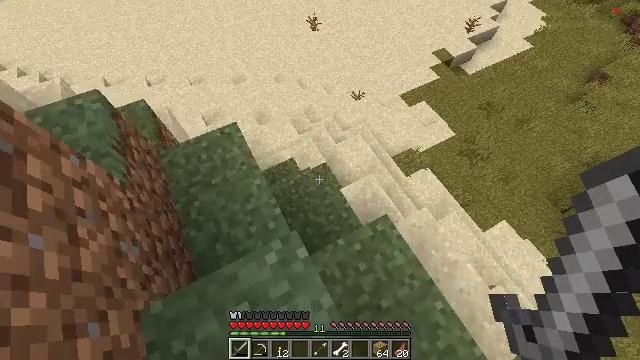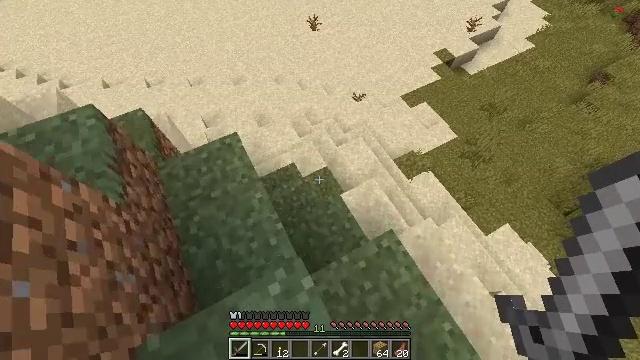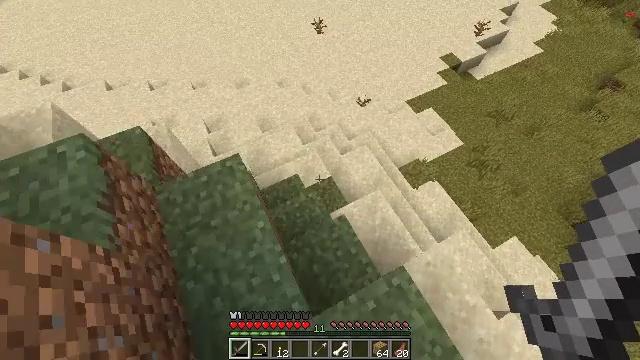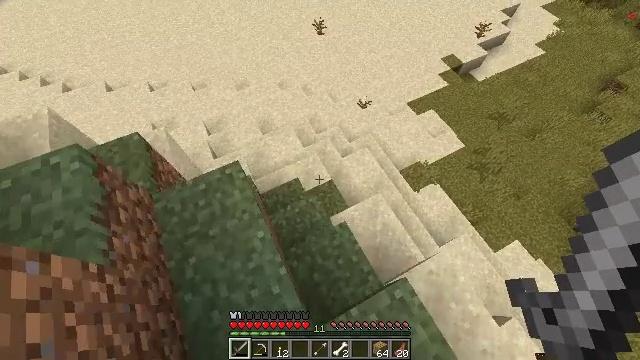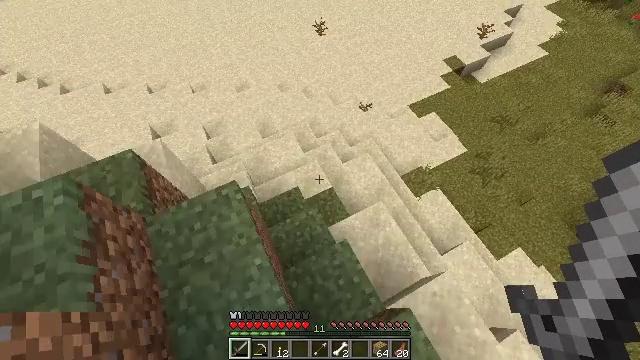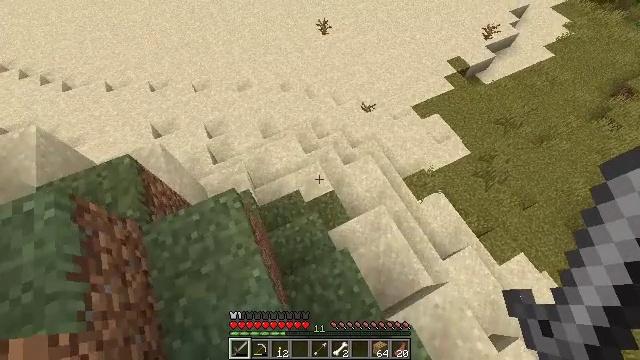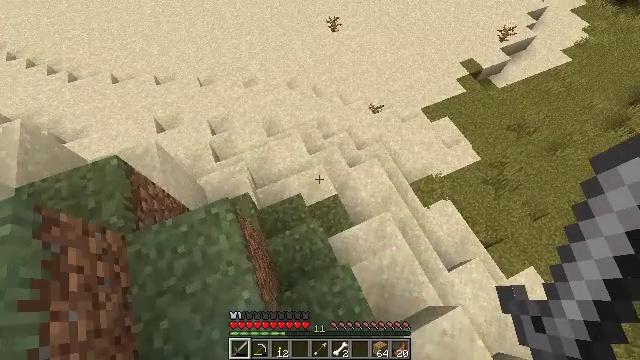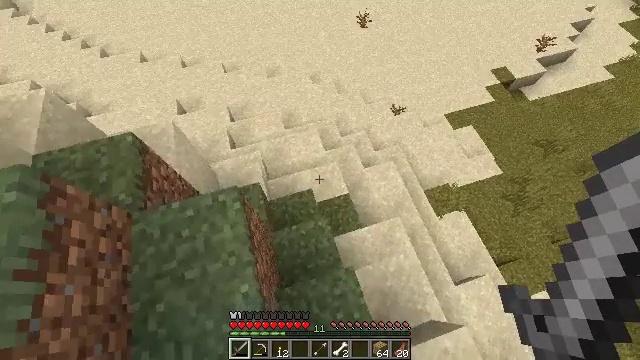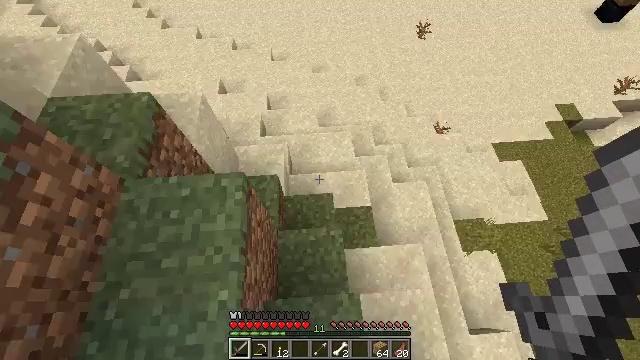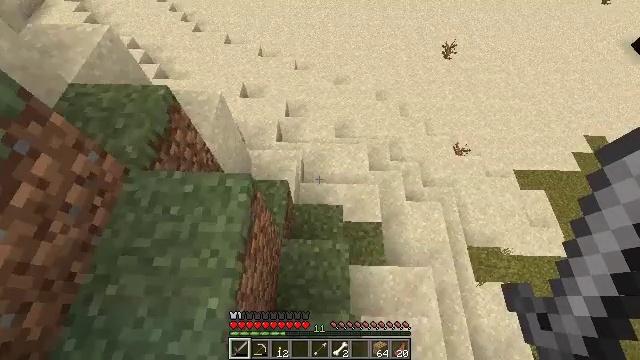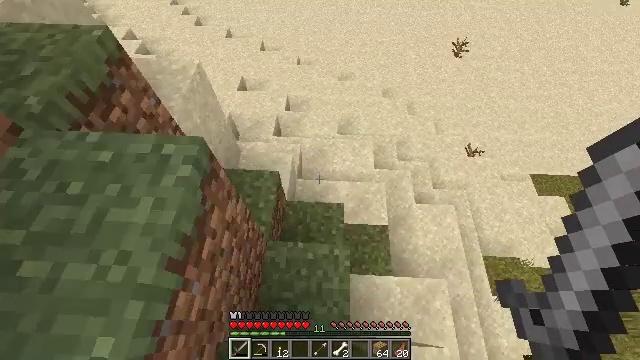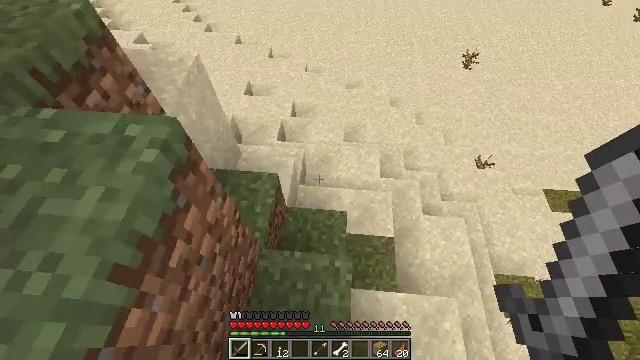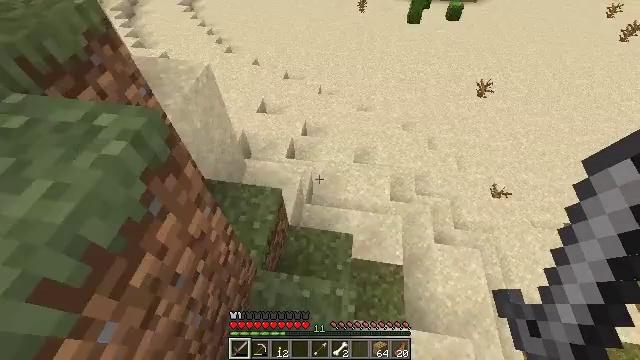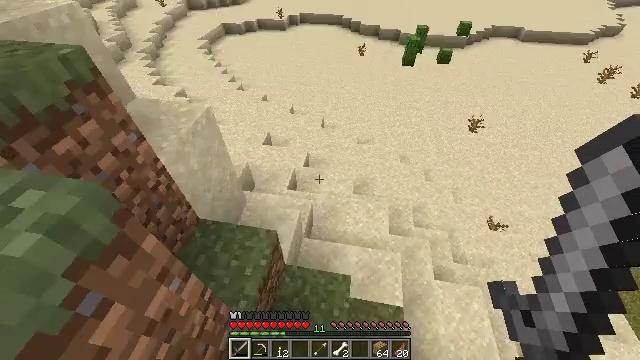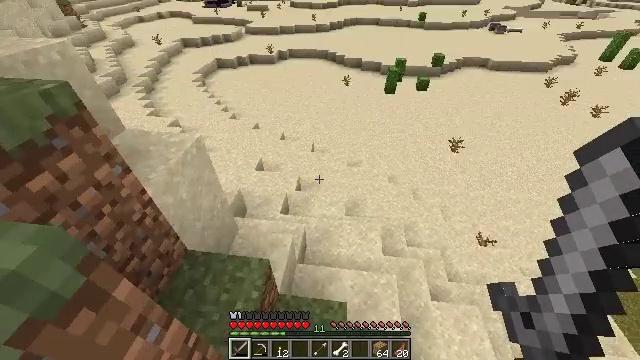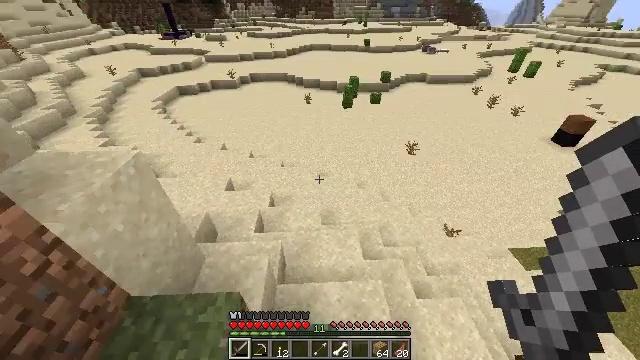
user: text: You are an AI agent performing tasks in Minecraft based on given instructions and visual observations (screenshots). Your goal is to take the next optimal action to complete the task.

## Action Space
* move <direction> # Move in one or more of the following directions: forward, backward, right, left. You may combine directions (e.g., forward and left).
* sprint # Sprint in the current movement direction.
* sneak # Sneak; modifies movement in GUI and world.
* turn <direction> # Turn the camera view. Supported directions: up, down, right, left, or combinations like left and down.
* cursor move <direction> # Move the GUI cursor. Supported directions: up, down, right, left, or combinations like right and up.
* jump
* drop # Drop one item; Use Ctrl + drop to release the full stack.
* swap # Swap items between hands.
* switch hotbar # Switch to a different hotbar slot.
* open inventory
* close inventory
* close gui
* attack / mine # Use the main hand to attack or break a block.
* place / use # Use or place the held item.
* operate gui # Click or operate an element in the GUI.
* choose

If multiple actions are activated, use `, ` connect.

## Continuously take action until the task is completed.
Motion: motion action
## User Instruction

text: Craft cooked mutton using raw mutton and a heat source.
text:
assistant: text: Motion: move forward
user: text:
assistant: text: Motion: move forward, turn left
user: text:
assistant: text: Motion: move forward
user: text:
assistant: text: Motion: move forward
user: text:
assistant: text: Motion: move forward
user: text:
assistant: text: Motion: move forward, turn left
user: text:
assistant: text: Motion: move forward, turn left
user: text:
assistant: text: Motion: turn left
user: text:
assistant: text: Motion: turn left and up
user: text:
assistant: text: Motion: turn left and up
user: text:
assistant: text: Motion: turn left and up
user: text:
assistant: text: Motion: move forward, sprint, turn left and up
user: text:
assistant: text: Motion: move forward, sprint, turn left and up
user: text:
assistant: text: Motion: move forward, sprint, turn right and up
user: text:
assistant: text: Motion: move forward, sprint, turn right and up
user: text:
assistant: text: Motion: move forward, sprint, turn right and up
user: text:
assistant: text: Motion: move forward, sprint, turn right and up
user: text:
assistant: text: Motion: move forward, sprint, turn right and up
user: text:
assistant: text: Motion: move forward, sprint, turn up
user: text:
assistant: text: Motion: move forward, sprint
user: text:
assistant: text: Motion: move forward, sprint
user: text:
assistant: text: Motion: move forward, sprint
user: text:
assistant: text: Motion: move forward, sprint
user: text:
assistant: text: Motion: move forward, sprint, turn up
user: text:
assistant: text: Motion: move forward and move right, sprint, turn left and up
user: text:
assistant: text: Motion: move forward and move right, sprint, turn left and up
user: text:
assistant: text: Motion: move forward and move right, sprint, turn left and up
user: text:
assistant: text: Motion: move forward and move right, sprint, turn left and up
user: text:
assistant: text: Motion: move forward and move right, sprint, turn left
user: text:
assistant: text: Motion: move forward and move right, sprint